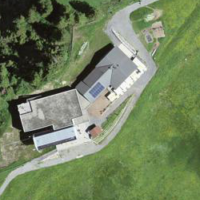
EUNIS habitat code: 26
Species observed at this site:
Plantago major